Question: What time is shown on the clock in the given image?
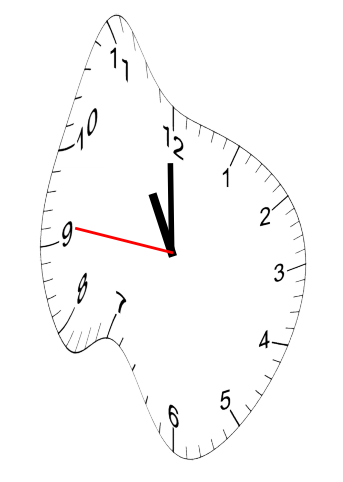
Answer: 10:59:46